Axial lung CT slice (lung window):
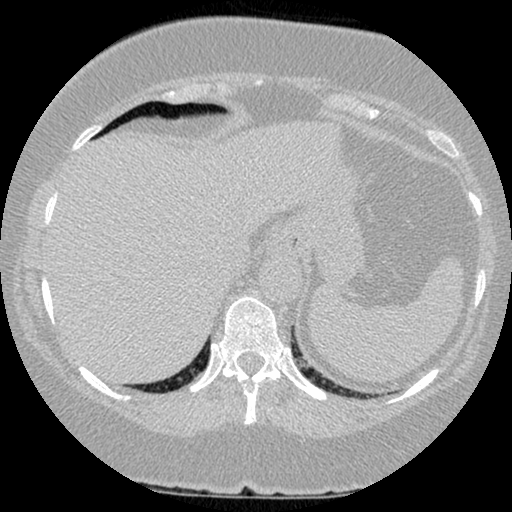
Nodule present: no